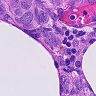
Metastatic tissue present: yes